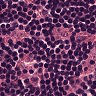
Metastatic tissue present: no